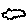
Label: cloud